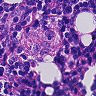
Metastatic tissue present: no